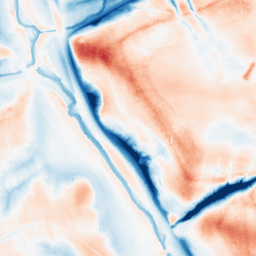
Category: trend_removal
Decomposition family: local_polynomial
Decomposition parameters: window_size: 51
degree: 2
Upsampling method: regularized
Upsampling parameters: scale: 4
lambda_reg: 0.01
Upsampling scale: 4